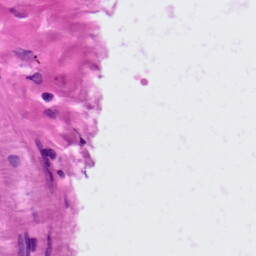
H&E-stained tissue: Lung